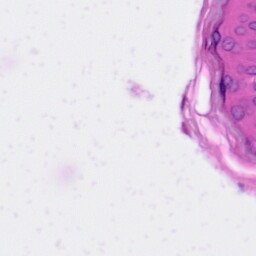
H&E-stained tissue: Skin